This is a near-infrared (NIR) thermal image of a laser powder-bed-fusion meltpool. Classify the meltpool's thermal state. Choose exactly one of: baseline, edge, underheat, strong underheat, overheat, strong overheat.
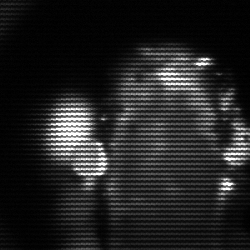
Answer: strong underheat